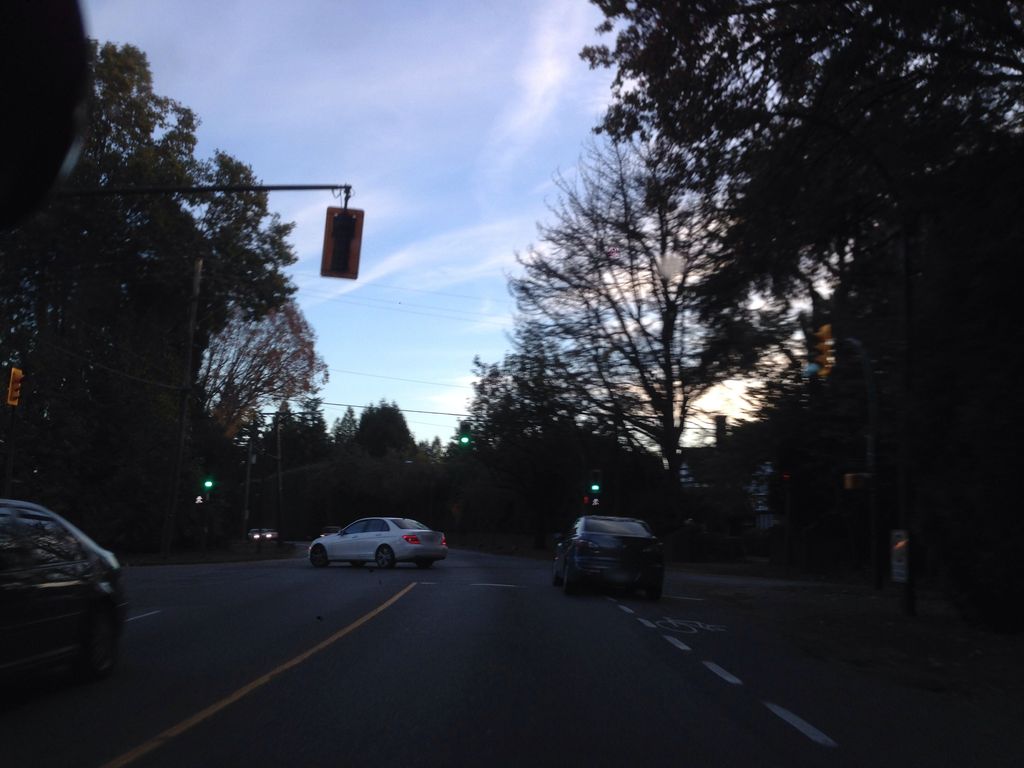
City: vancouver